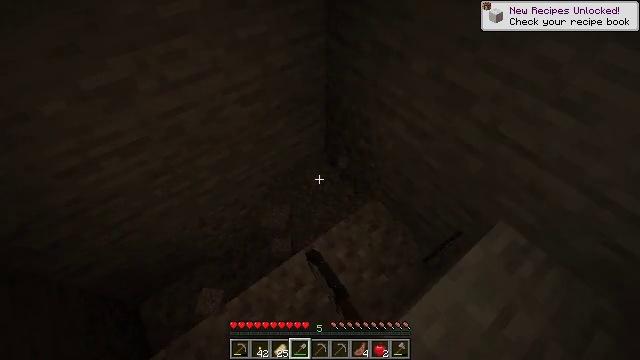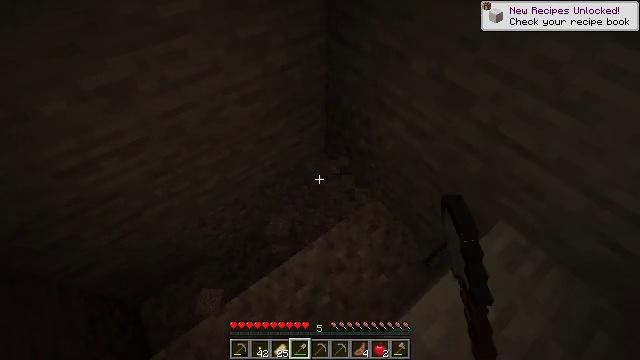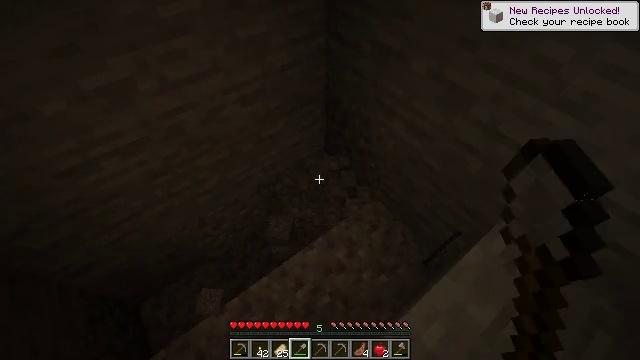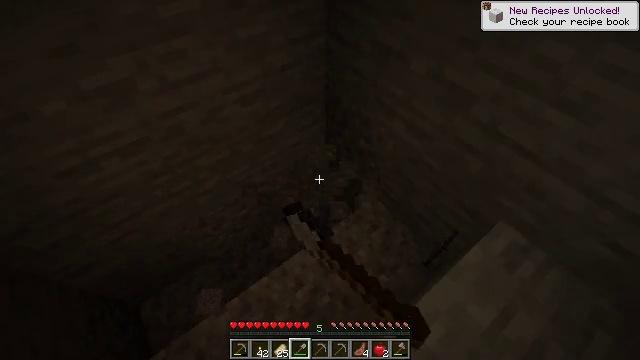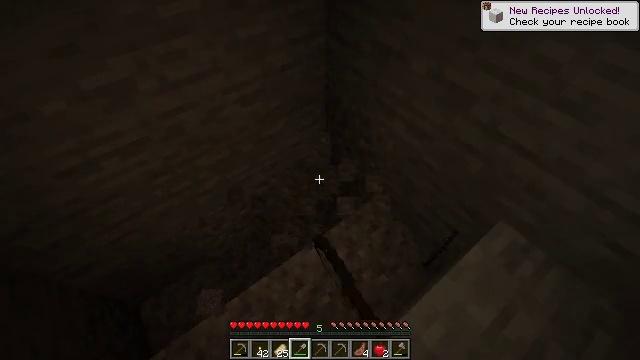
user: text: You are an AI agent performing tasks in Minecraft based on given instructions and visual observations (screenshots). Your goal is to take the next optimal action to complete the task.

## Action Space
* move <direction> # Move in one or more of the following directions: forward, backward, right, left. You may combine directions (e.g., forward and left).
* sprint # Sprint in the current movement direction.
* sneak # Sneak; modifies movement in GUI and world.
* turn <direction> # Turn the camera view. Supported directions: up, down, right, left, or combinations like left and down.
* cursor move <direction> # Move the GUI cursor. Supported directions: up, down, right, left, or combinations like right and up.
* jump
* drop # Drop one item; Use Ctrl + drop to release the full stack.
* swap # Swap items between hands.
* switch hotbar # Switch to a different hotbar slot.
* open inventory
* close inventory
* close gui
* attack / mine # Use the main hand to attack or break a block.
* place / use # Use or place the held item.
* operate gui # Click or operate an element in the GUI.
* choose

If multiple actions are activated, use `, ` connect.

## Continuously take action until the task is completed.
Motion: motion action
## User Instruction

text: Gather gravel by digging.
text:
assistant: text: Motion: attack / mine
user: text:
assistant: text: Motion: attack / mine
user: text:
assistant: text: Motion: attack / mine
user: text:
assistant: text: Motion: attack / mine
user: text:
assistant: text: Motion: attack / mine